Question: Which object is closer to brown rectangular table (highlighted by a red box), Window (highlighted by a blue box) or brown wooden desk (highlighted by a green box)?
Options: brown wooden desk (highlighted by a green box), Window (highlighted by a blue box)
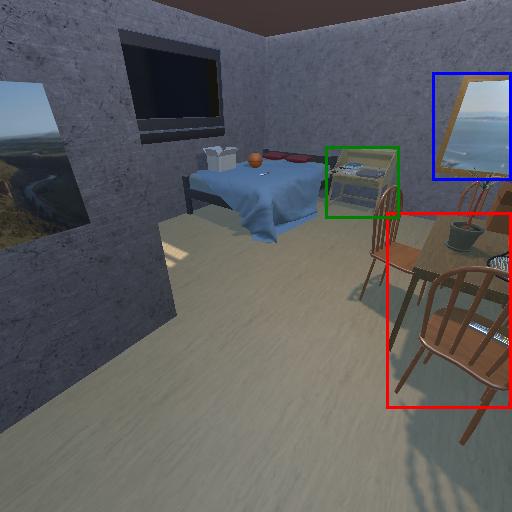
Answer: brown wooden desk (highlighted by a green box)